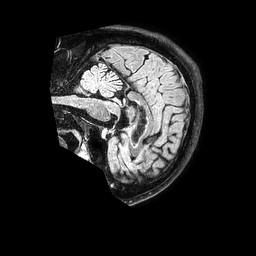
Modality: FLAIR
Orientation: sagittal
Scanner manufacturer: philips
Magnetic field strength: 1.5 T
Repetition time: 4.8 s
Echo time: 0.3 s